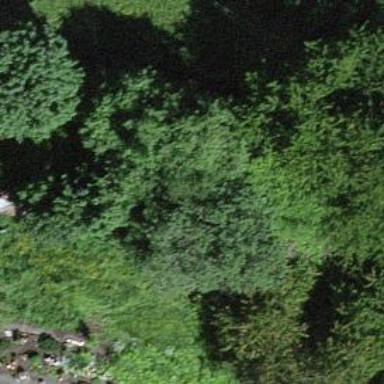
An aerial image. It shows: Forest area.